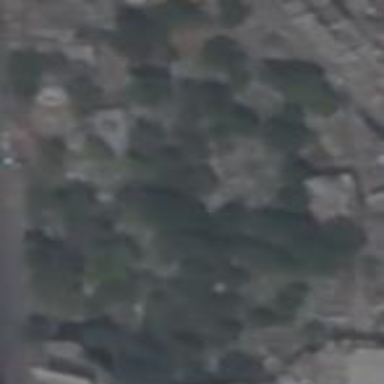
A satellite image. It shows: Cemetery.